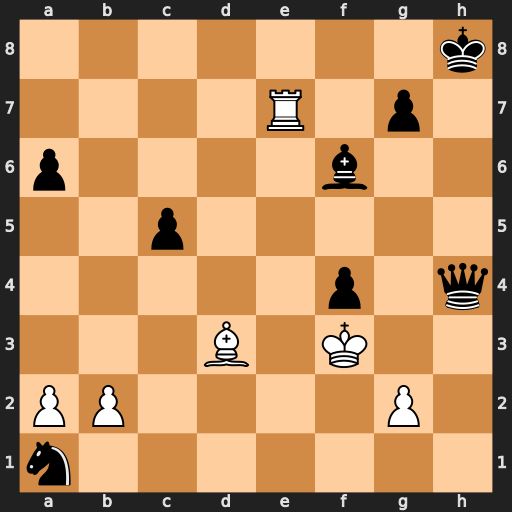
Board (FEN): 7k/4R1p1/p4b2/2p5/5p1q/3B1K2/PP4P1/n7
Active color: w
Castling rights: -
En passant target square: -
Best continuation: Re8#